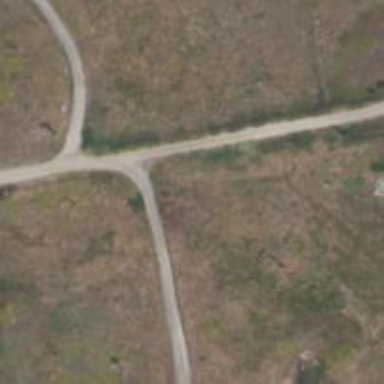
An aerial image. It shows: Road classified as unclassified leading to military base.